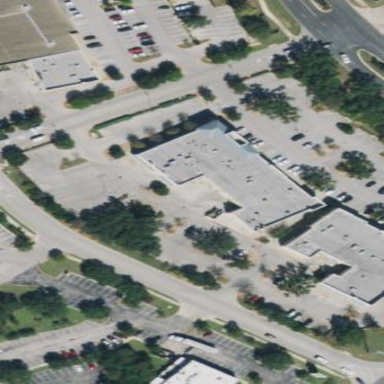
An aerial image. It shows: Retail building.